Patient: sex F, age 19
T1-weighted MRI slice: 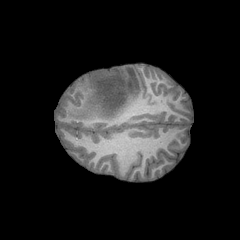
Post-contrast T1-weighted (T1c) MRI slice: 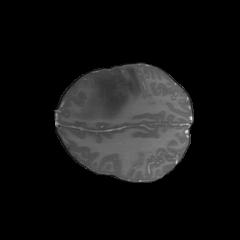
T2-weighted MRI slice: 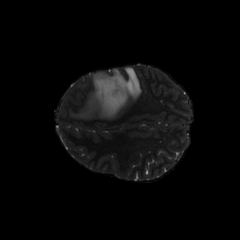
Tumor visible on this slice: yes
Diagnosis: Astrocytoma, IDH-mutant
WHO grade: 4